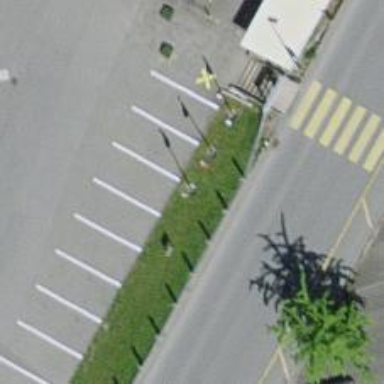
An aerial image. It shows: Flagpole which is man-made.